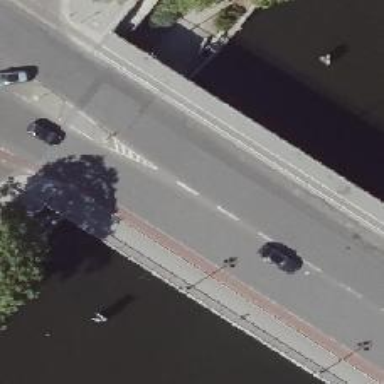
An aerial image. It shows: Secondary road on bridge with asphalt surface. The road has separate sidewalks and exclusive cycle lanes with solid line separation on both sides.